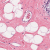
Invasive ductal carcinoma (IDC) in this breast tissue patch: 0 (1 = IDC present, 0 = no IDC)